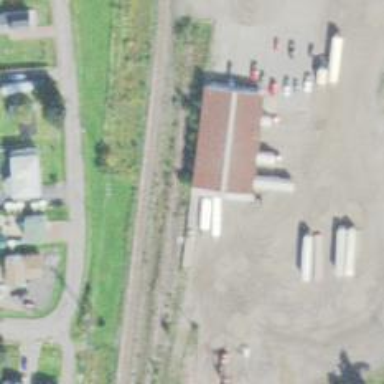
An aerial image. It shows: Railway yard.